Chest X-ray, PA view. Patient: 23 years old, sex F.
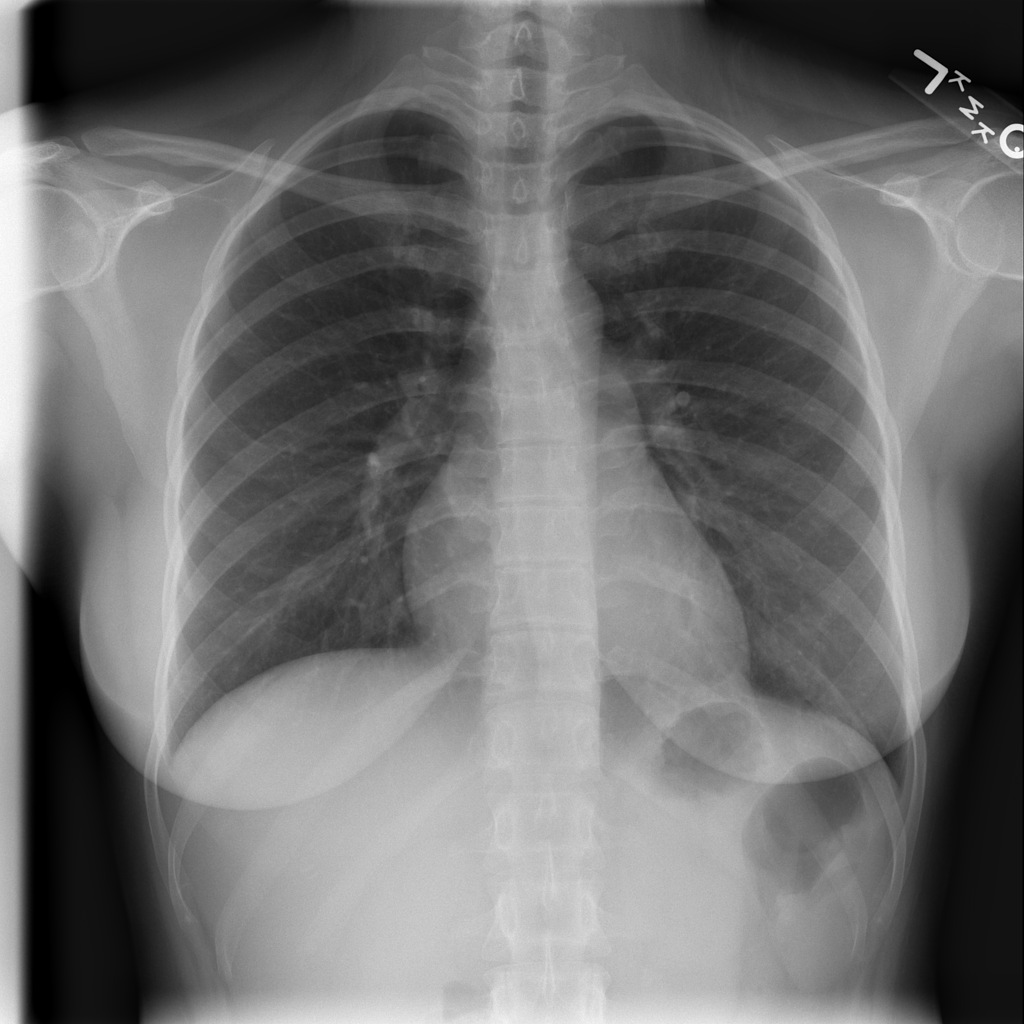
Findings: No Finding